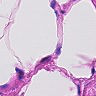
Metastatic tissue present: no